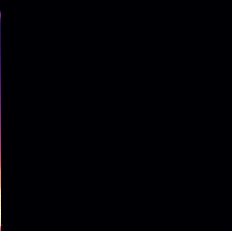
Sound class: Sea waves